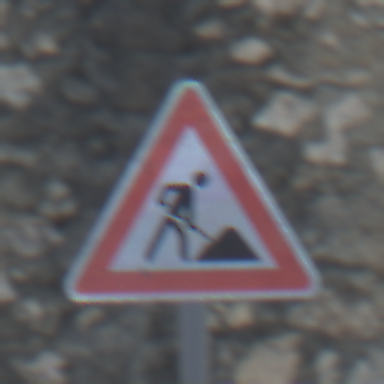
Verkehrszeichen: Arbeitsstelle
Umgebung: Outdoor, Suburban
Tageszeit: MorningAfternoon
Wetter: PartlyCloudy
Licht: Natural
Jahreszeit: NotSpecified
Kontrast: LowContrast